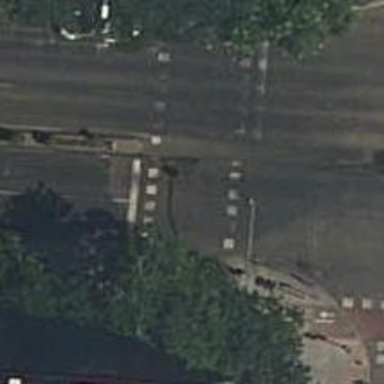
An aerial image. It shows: Road crossing with traffic signals.